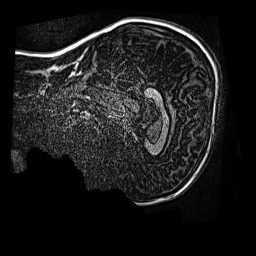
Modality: MP2RAGE
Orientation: sagittal
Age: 13
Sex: male
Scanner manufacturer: siemens
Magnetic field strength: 3 T
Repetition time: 4 s
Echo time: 0.00299 s